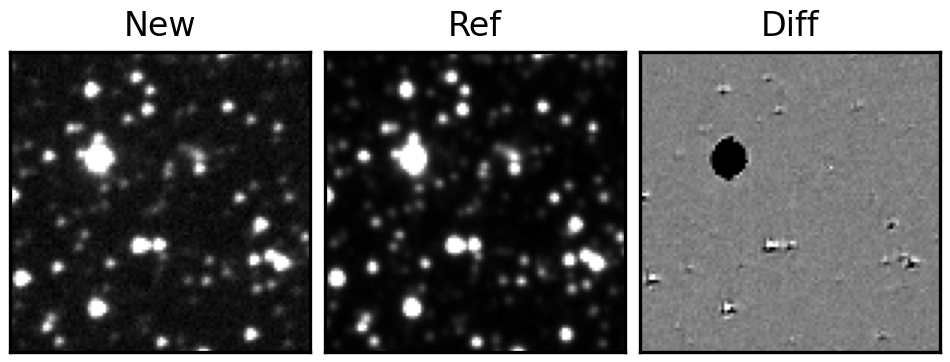
Label: real